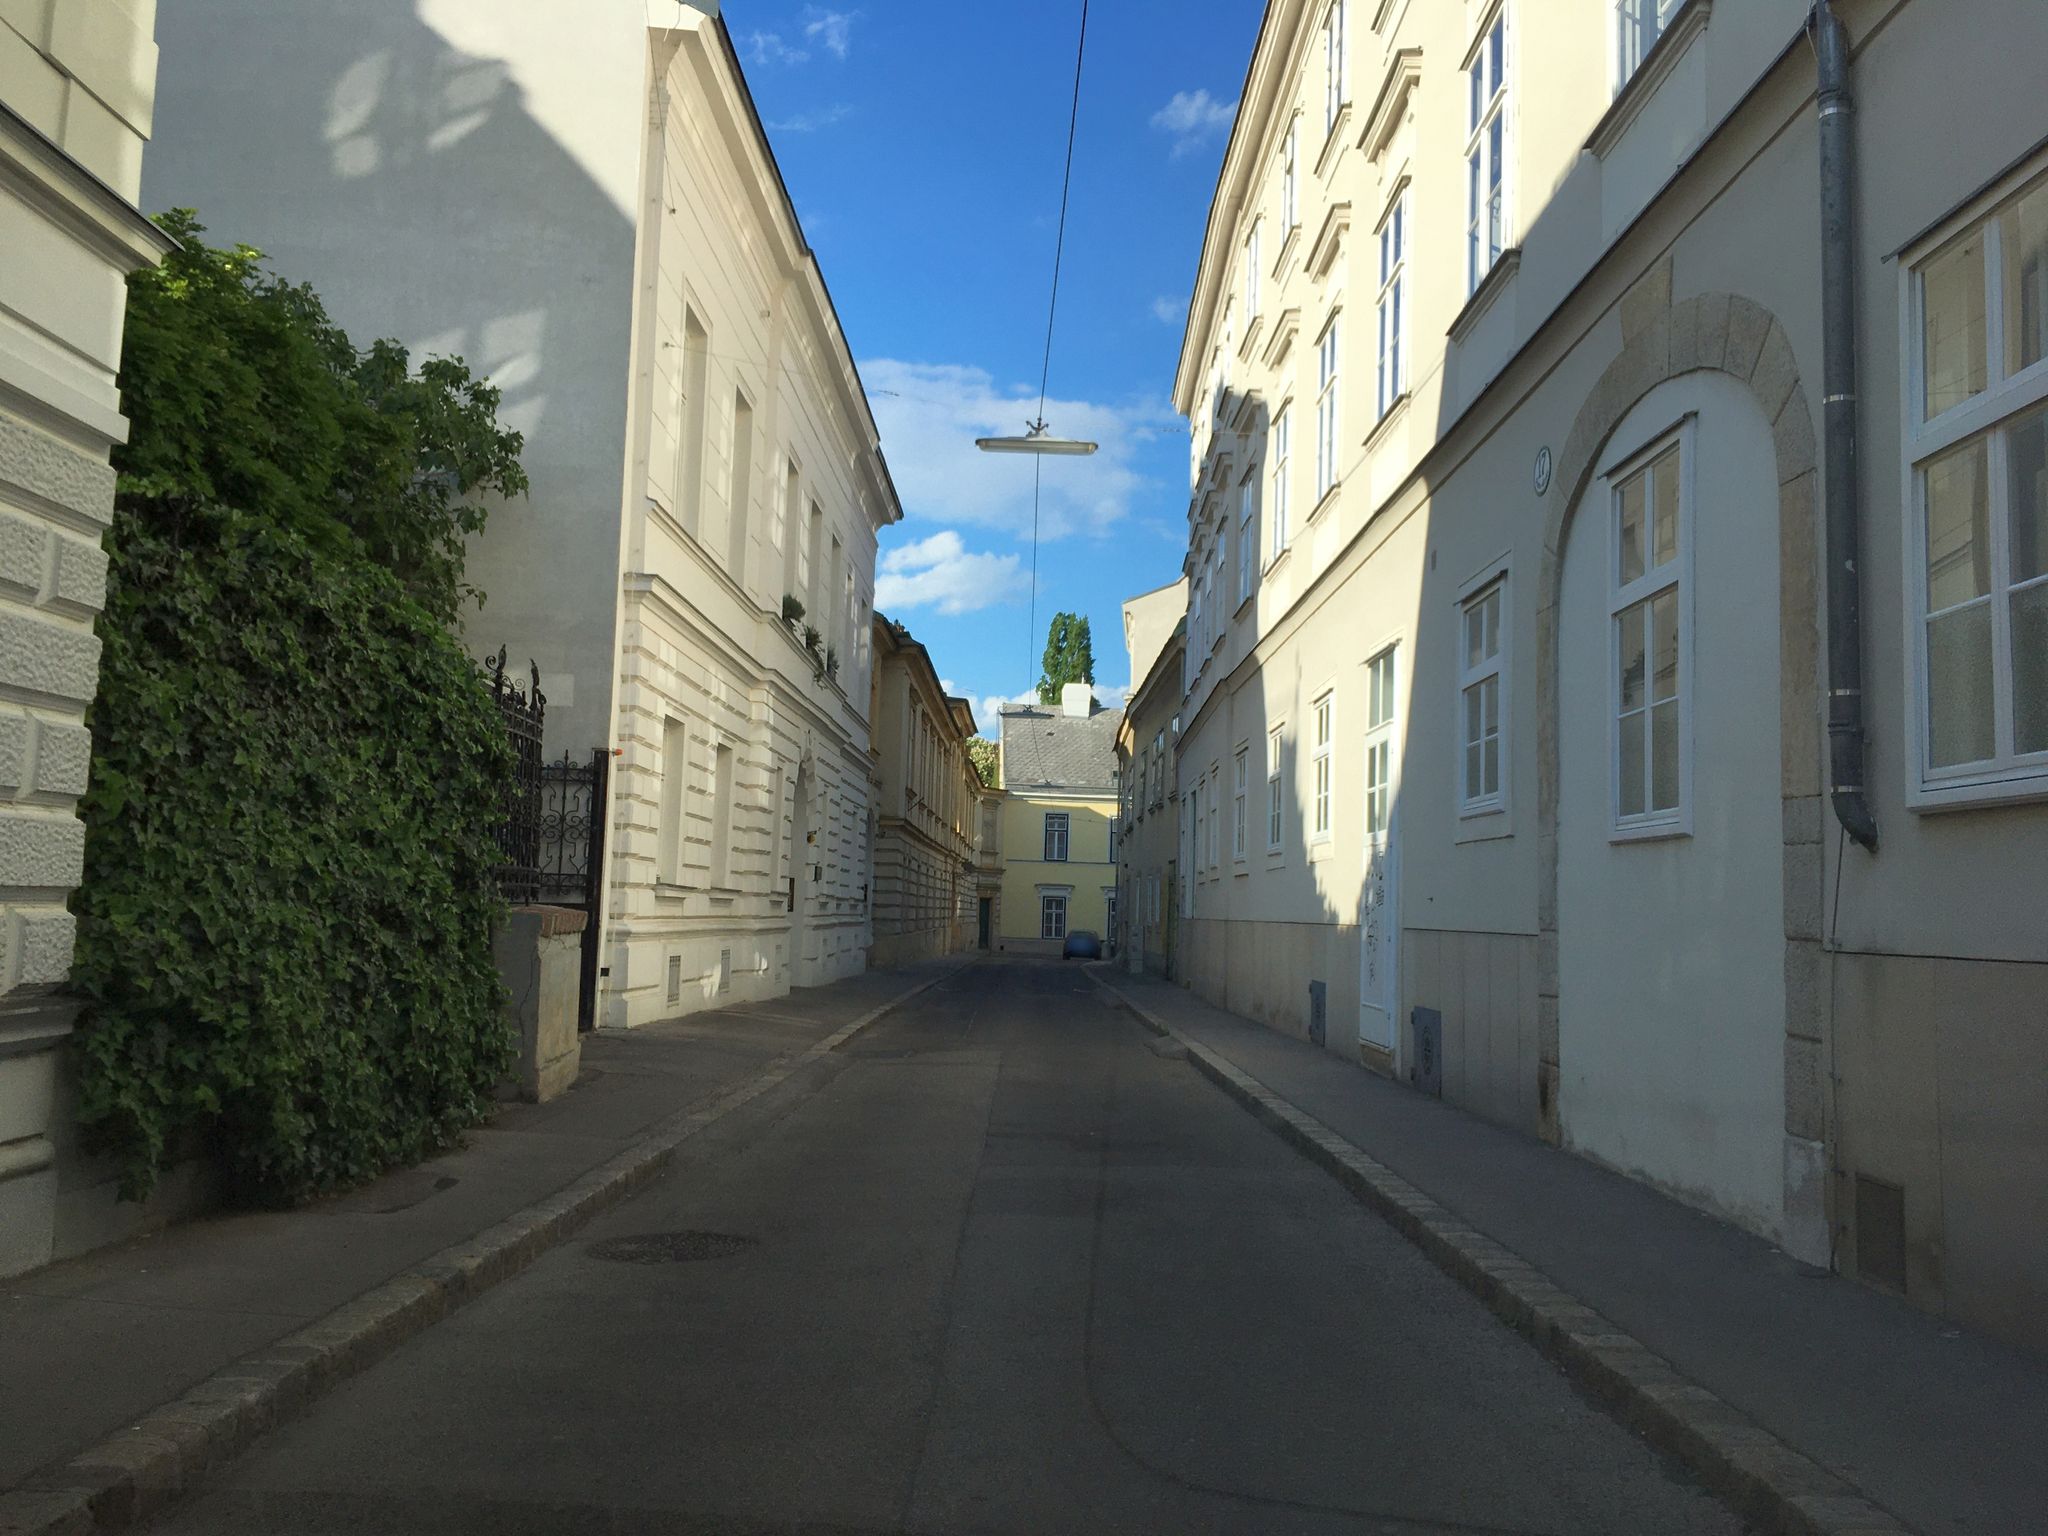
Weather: clear
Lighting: day
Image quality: good
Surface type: cycling surface
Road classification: residential
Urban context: urban centre
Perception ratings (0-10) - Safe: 7.32, Lively: 5.28, Beautiful: 7.81, Boring: 5.41, Depressing: 2.09, Wealthy: 7.32